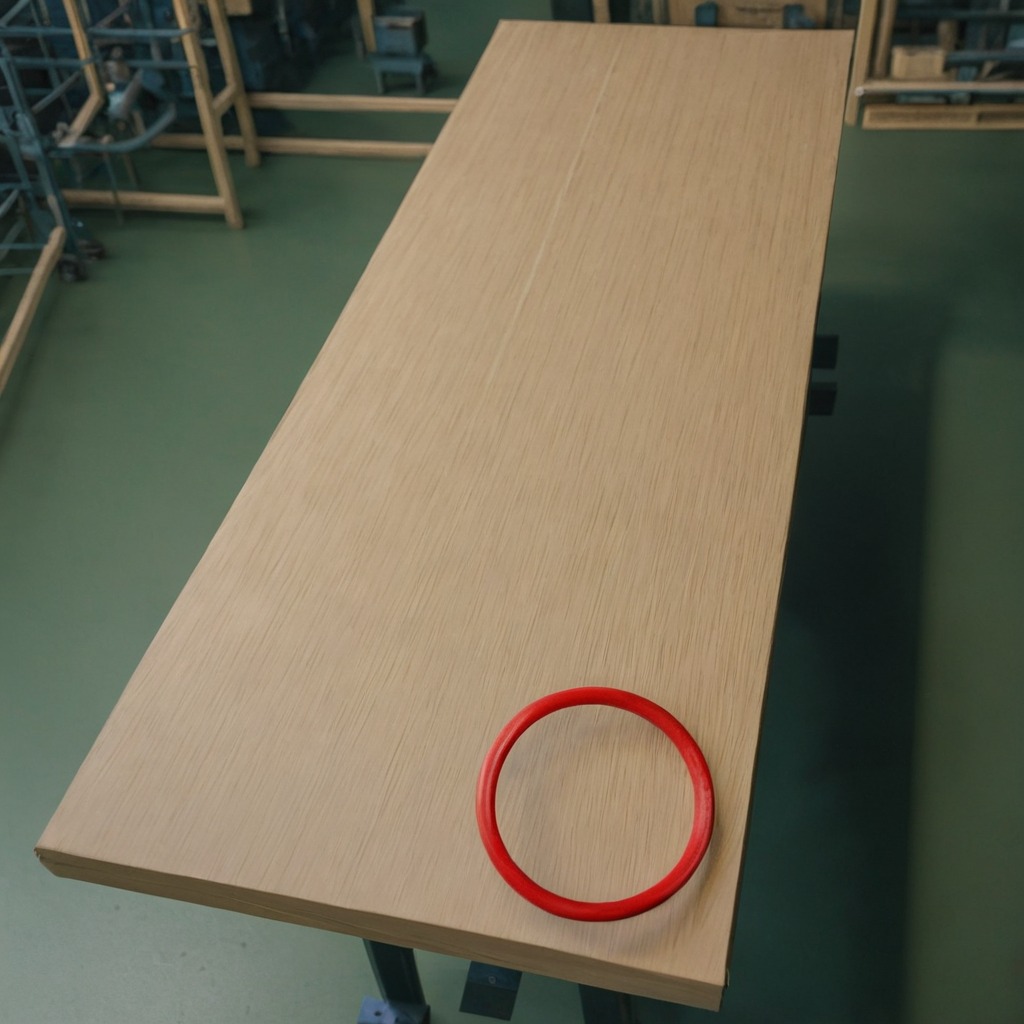
A rubber O-ring is lying on a workbench inside a coastal fishing gear workshop.